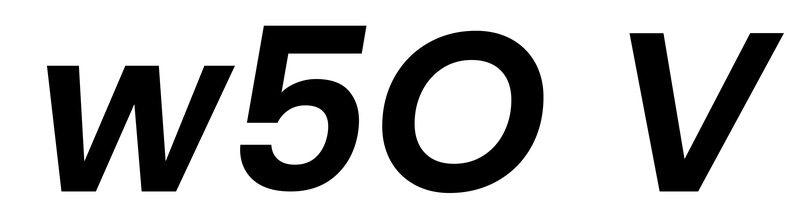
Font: Poppins-SemiBoldItalic